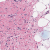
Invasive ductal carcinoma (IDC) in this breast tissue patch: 0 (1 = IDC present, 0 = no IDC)